Question: How can you change the appearance of the UIRefreshControl to the "raindrop" style?
I looked up <URL> and it doesn't seem to have any appearance related options, although it inherits UIView/UIControl.
Also it's not centered in the tableview. I tried to align it by assigning a frame with x=0, but that didn't change it to left align.
Here is what it looks like

And this is my code:
'''
// in class description
var refreshControl: UIRefreshControl!
// in viewDidLoad()
refreshControl = UIRefreshControl()
//refreshControl.frame(CGRectMake(0, 0, 100, 100))
refreshControl.attributedTitle = NSAttributedString(string: "Pull to refresh")
refreshControl.addTarget(self, action: "refresh:", forControlEvents: UIControlEvents.ValueChanged)
tableView.addSubView(refreshControl)
func refresh(sender: AnyObject){
println("refreshing")
refreshControl.endRefreshing()
}
'''
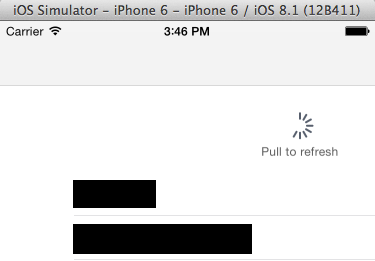
Answer: You cannot change it to the "raindrop" style. This was appearance of refresh control when Apple introduced it in UIKit (back in iOS 6) but then they switched to the current one. In fact there is almost no customization you can do with the built-in 'UIRefreshControl' - just some basic text styling and color.
If you need more flexible control you either need to lookup 3rd party refresh controls or write something yourself.